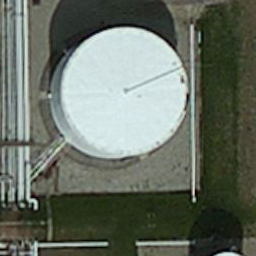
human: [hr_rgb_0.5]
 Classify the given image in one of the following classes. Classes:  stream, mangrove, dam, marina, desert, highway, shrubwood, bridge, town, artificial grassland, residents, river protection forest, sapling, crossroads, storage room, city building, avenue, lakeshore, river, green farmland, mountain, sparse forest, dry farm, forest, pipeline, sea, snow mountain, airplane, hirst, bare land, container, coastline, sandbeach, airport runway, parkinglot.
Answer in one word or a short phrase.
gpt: storage room